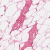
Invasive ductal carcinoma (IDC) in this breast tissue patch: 0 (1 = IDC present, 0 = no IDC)